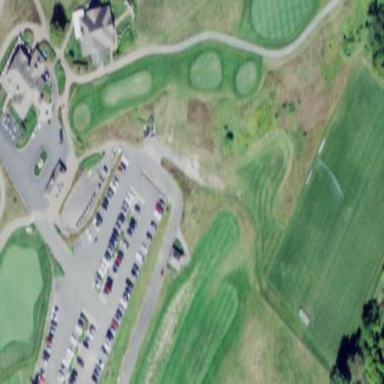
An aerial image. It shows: Grassy area designated as golf tee.